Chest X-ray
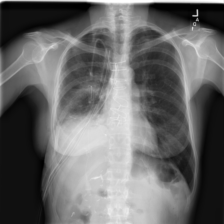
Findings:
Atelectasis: negative
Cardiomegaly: negative
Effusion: negative
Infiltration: positive
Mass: negative
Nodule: negative
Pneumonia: negative
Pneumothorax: positive
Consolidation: negative
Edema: negative
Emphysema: positive
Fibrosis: negative
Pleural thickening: negative
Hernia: negative